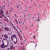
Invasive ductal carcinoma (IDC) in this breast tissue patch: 0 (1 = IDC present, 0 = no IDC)